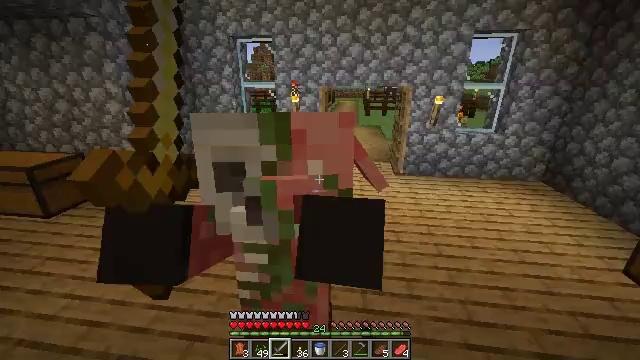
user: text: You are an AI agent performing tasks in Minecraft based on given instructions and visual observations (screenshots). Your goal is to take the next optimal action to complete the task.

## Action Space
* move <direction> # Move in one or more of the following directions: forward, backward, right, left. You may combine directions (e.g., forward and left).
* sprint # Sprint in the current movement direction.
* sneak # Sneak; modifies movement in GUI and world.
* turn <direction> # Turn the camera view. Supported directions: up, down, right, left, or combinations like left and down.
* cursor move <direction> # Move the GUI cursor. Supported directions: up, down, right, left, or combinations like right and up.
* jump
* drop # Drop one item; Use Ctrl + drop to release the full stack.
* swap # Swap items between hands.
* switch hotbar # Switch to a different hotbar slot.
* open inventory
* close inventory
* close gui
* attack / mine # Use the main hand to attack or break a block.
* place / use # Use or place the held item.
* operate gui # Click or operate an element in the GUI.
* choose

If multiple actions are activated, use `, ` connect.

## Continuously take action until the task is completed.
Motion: motion action
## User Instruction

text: Face a hostile mob.
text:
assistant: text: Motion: no_op